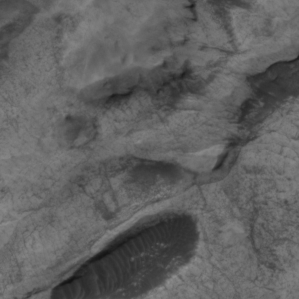
Label: non_frost